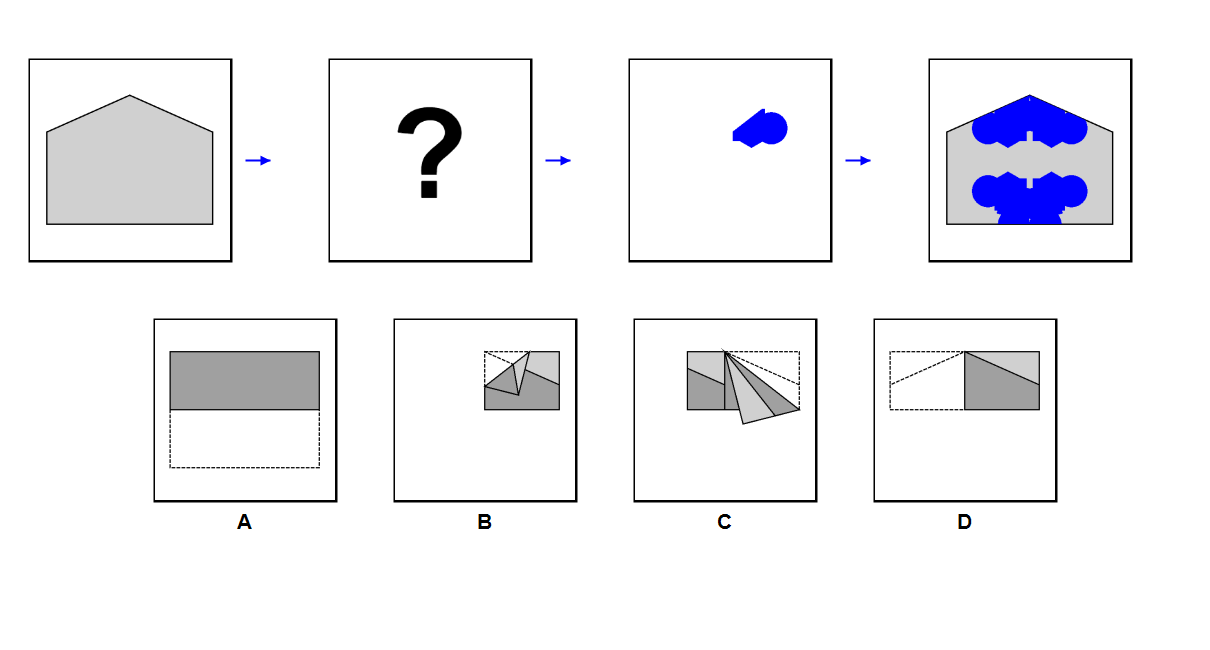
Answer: C